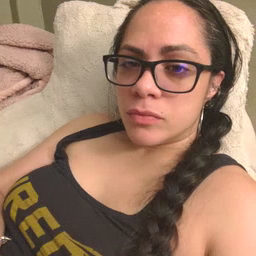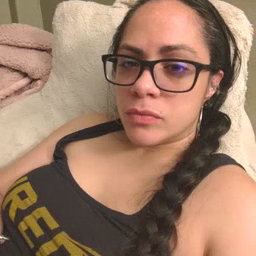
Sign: mouth